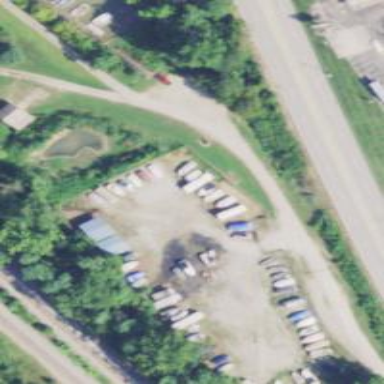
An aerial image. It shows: Parking area.